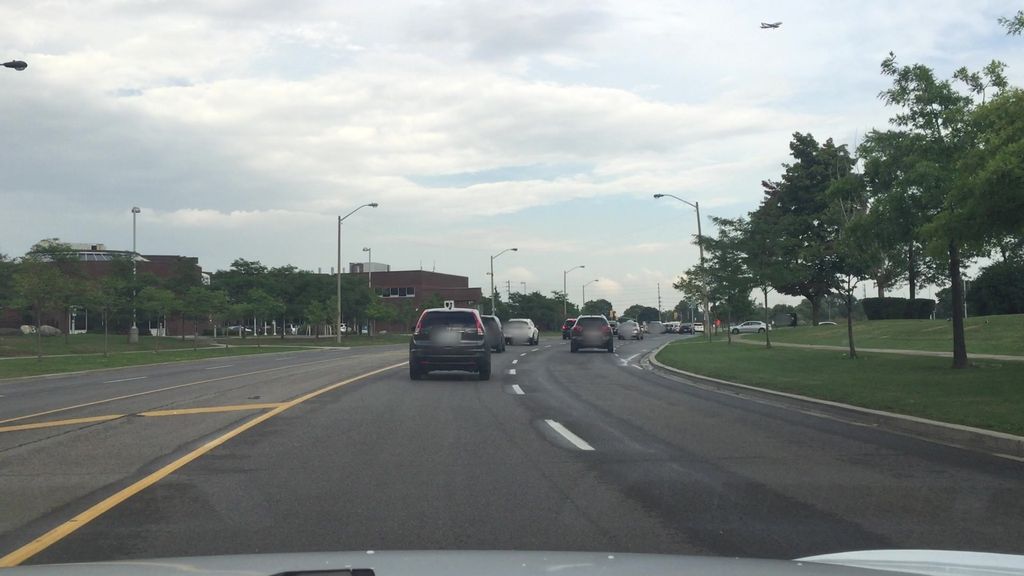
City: toronto